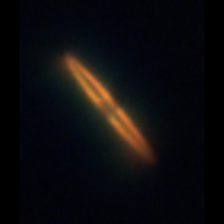
Taxon: Pennate
Group: Diatoms